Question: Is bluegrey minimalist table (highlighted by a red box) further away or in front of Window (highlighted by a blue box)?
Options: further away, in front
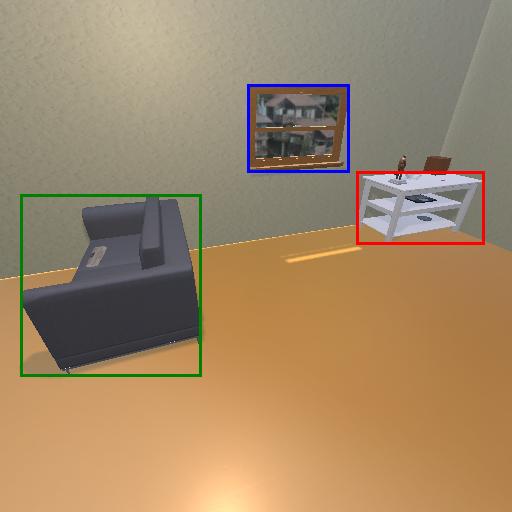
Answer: further away